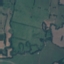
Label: Pasture